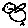
Label: bird